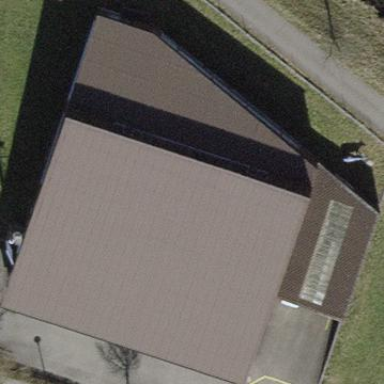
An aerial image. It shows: Building with flat roof.